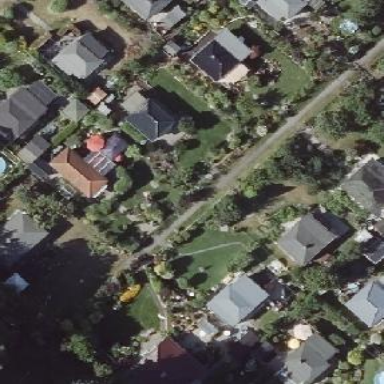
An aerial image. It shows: Plot within allotments.